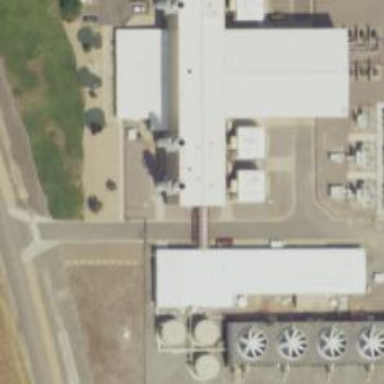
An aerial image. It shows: Gas turbine power generator.